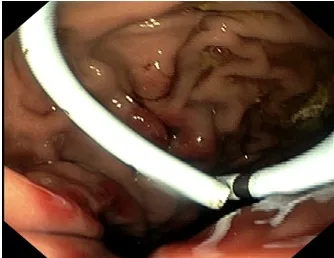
DPPS positioning.
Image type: endoscopy (gi_endoscopy)